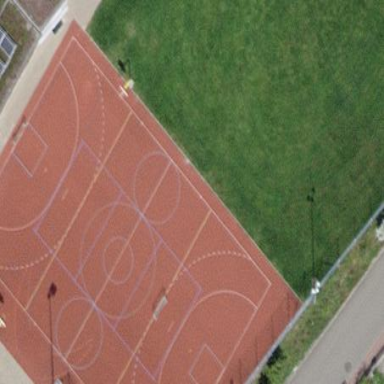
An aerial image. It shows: Basketball court located in leisure land pitch.